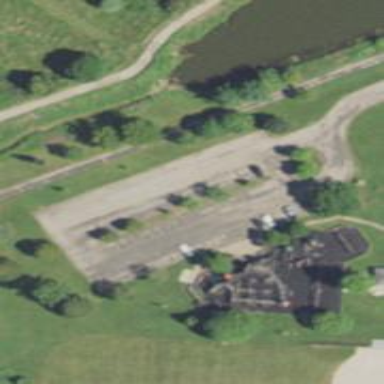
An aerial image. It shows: Parking aisle designated as service road.